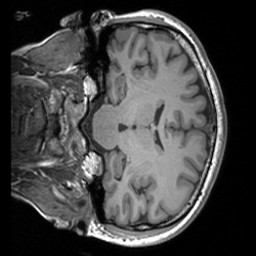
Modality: T1w
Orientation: coronal
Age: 27
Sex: female
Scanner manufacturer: siemens
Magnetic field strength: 3 T
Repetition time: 1.9 s
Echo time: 0.00252 s